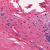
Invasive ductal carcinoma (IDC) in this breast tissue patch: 0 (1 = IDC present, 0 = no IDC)